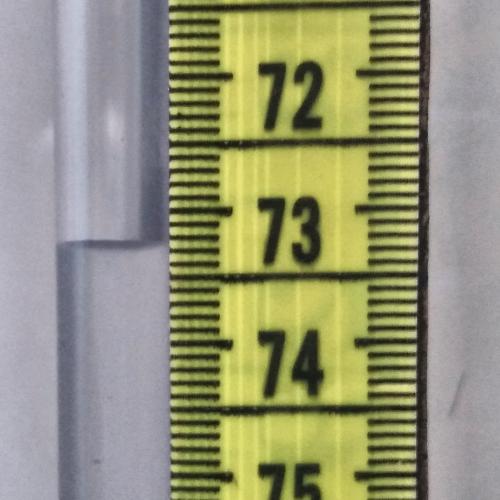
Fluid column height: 73.2 cm